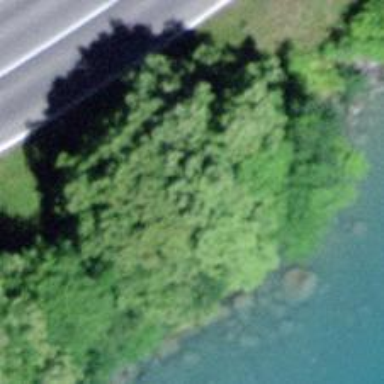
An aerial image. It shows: Single tag "natural: tree."